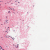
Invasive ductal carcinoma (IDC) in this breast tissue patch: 0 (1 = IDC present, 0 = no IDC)